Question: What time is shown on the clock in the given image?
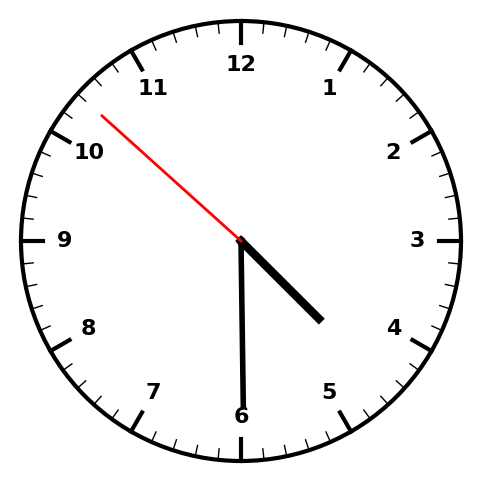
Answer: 04:29:52